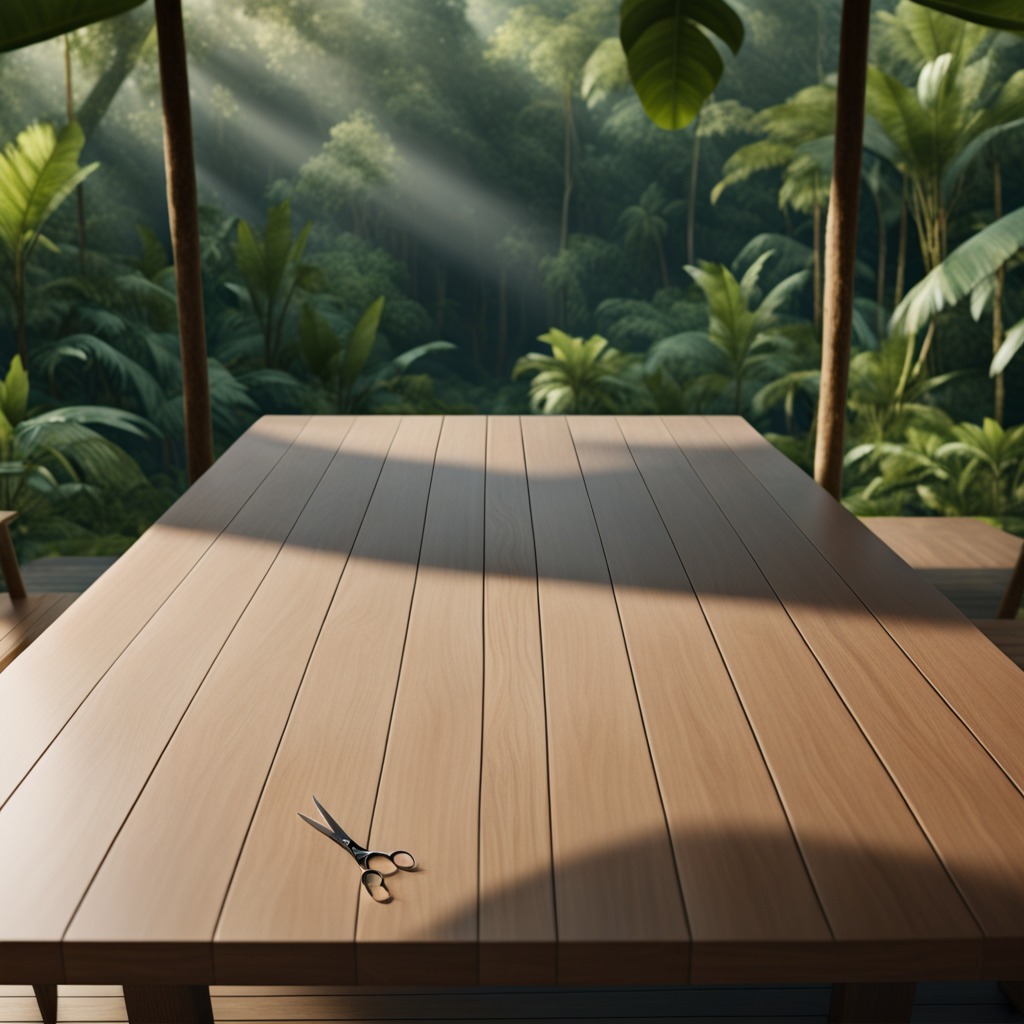
A scissor lies on the table.